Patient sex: M
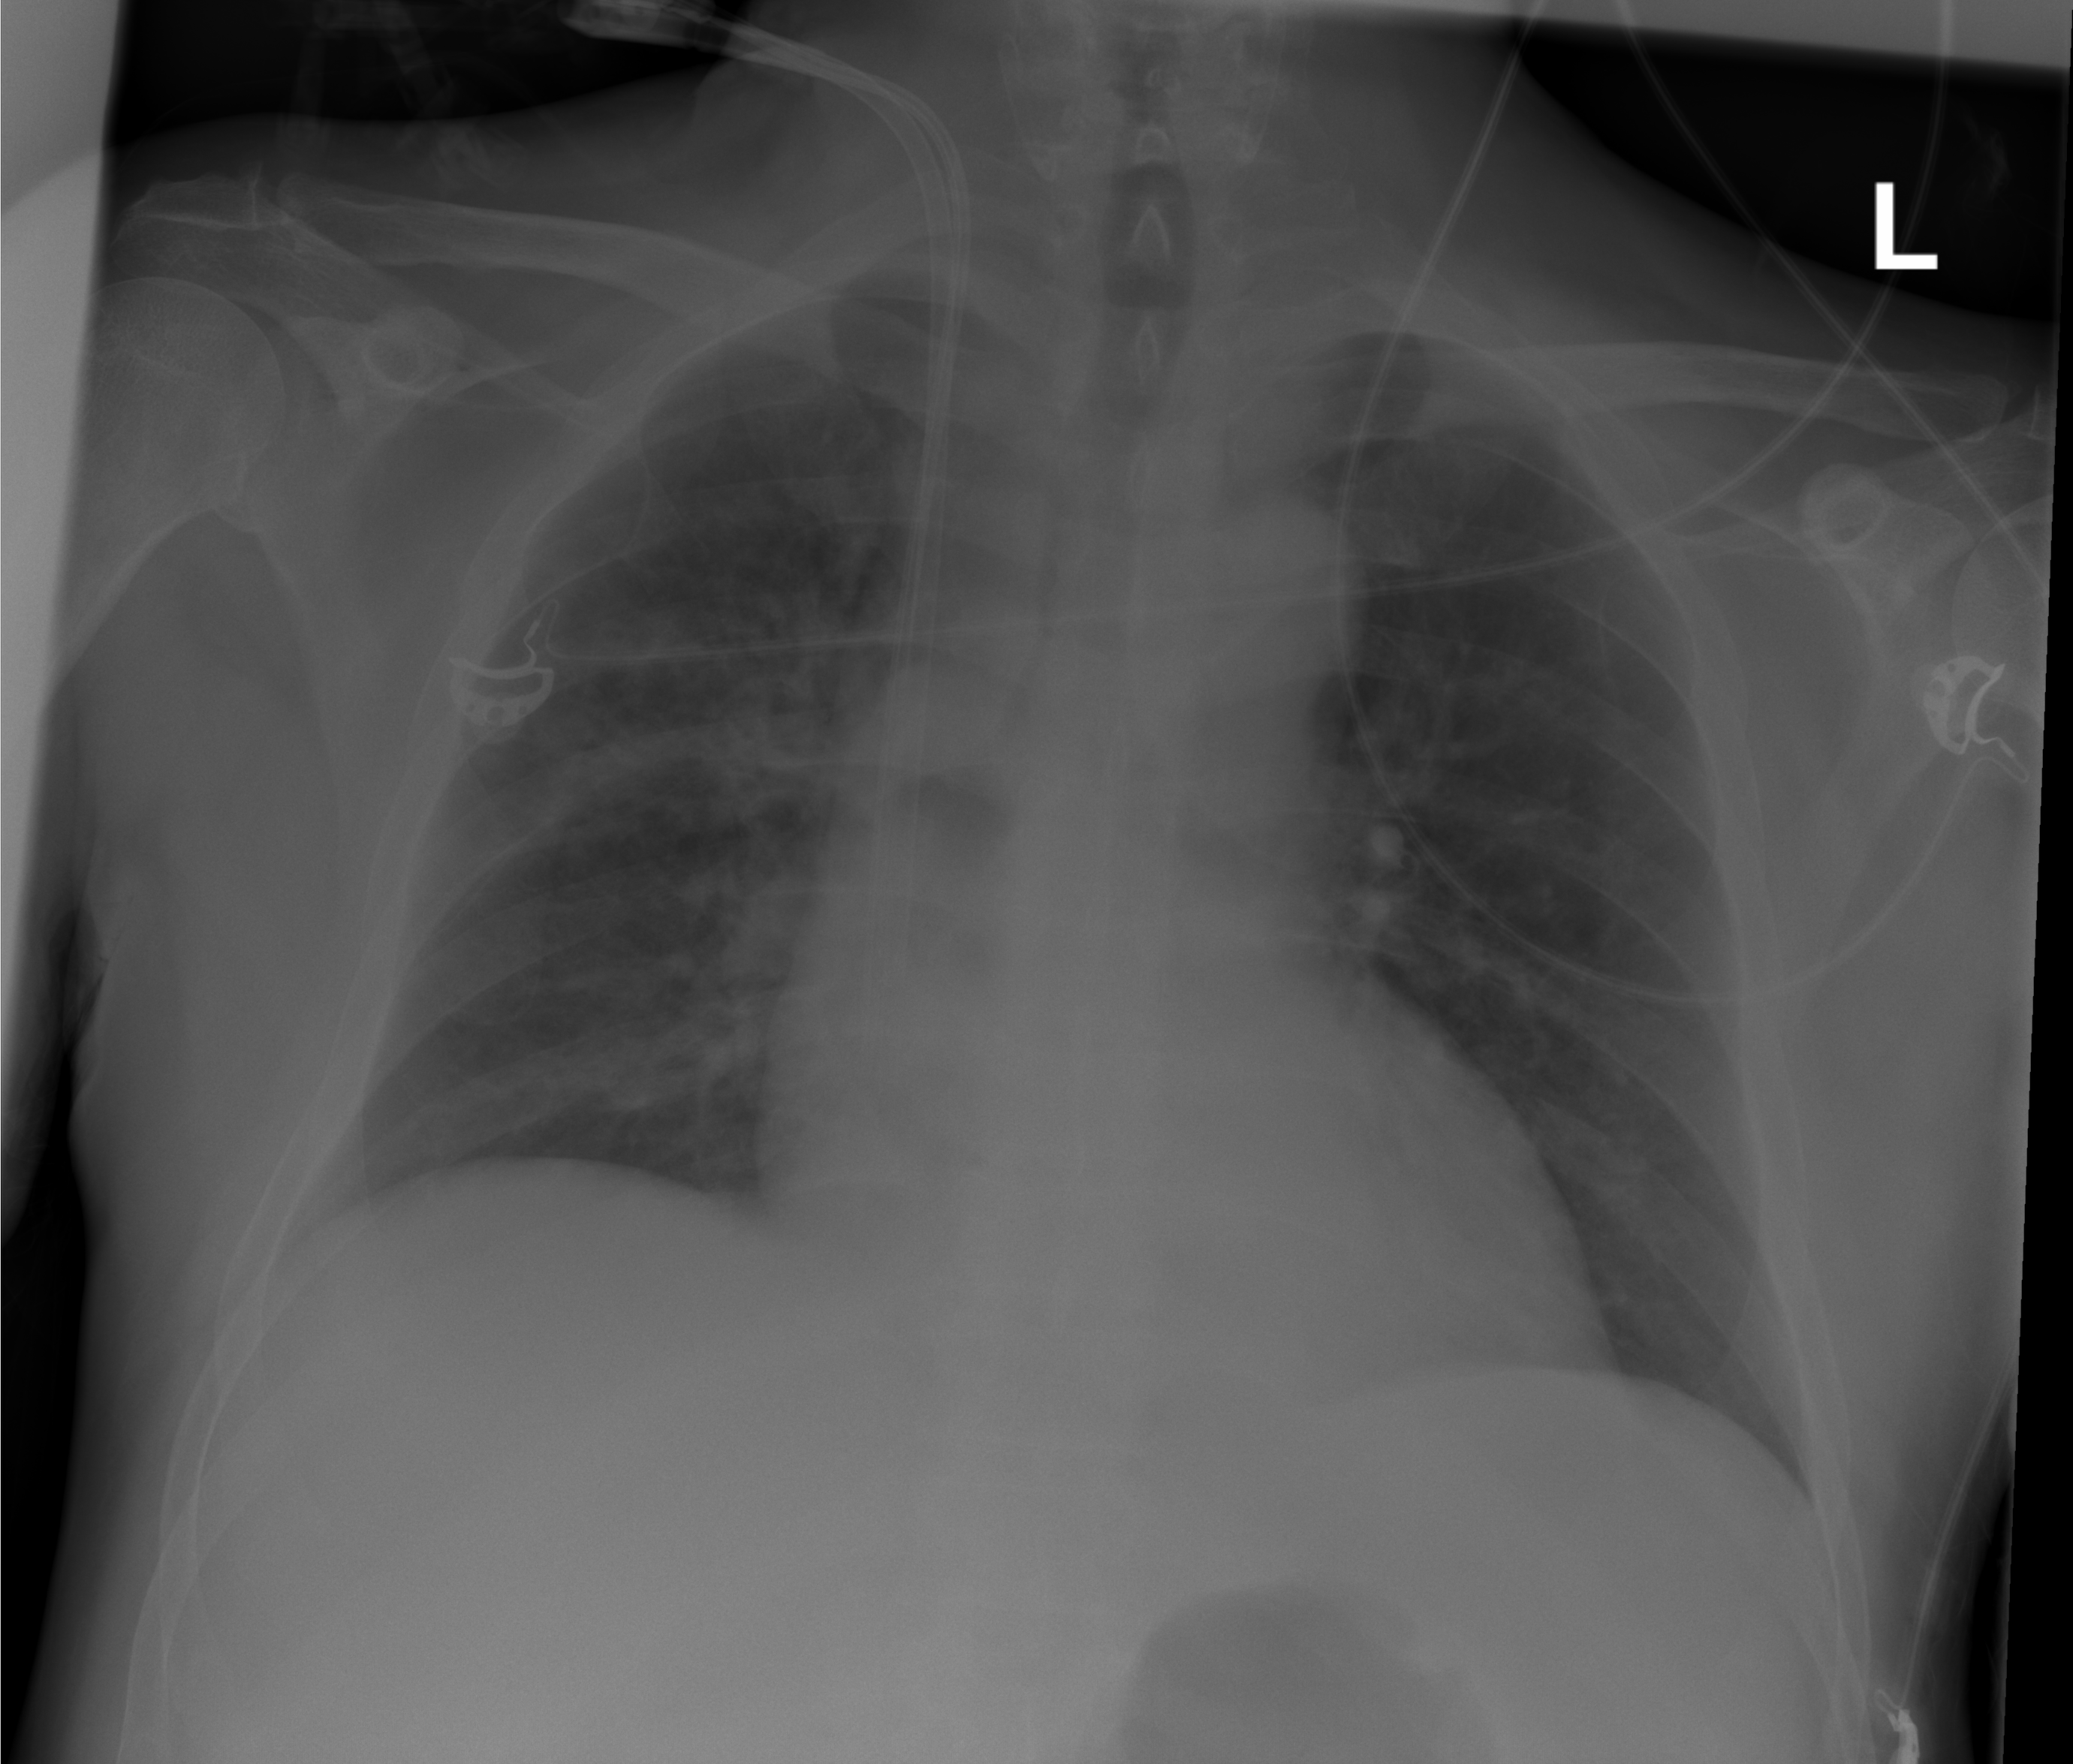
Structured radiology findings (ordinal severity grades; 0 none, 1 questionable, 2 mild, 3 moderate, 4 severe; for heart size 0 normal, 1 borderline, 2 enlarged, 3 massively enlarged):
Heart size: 0
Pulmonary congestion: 0
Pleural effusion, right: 0
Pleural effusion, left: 0
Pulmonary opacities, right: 2
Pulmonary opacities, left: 0
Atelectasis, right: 2
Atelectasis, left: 0